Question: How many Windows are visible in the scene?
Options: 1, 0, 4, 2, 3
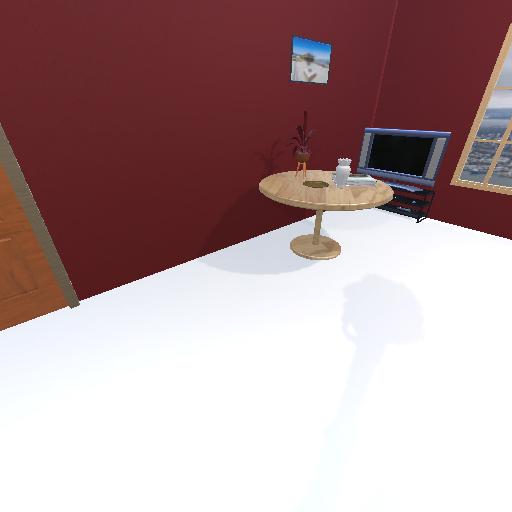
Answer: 1